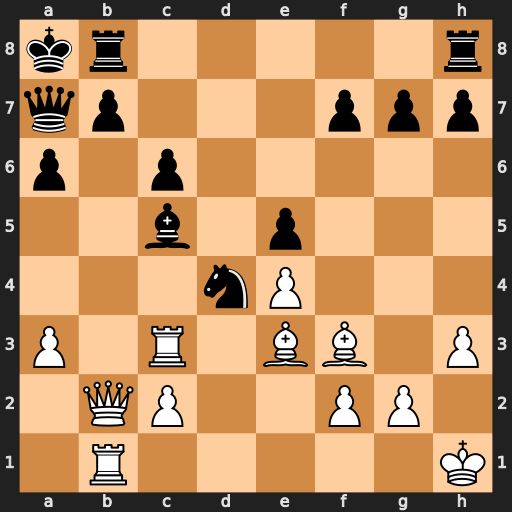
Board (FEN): kr5r/qp3ppp/p1p5/2b1p3/3nP3/P1R1BB1P/1QP2PP1/1R5K
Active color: w
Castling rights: -
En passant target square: -
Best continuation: Rxc5 Qxc5 c3